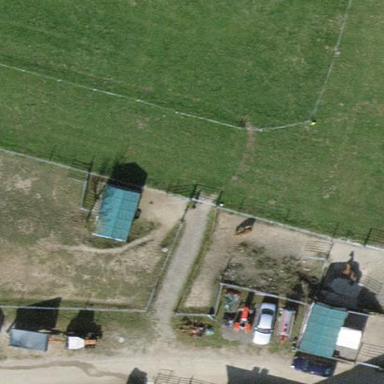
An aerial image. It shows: Fence is in the image.